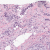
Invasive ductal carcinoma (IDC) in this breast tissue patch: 1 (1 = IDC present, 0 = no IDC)